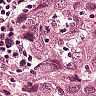
Metastatic tissue present: yes